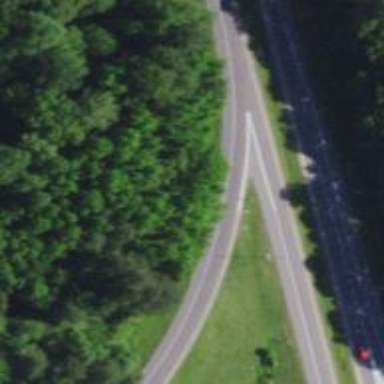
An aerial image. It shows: Trunk link highway.